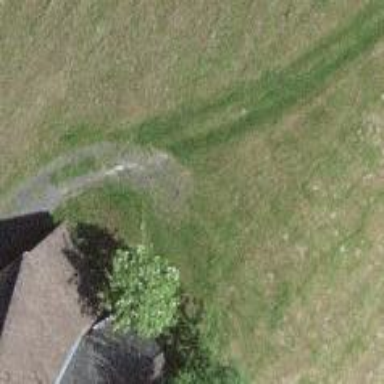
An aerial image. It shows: Path.